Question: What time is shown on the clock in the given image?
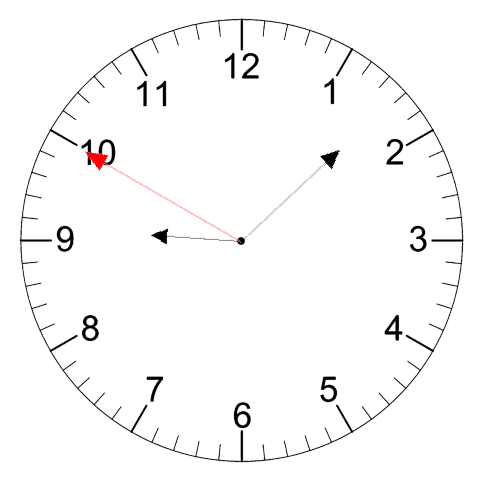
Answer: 09:07:50